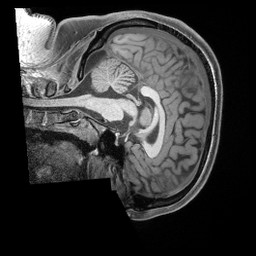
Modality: T1w
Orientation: sagittal
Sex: female
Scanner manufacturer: siemens
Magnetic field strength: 3 T
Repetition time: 2.4 s
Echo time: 0.00222 s